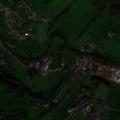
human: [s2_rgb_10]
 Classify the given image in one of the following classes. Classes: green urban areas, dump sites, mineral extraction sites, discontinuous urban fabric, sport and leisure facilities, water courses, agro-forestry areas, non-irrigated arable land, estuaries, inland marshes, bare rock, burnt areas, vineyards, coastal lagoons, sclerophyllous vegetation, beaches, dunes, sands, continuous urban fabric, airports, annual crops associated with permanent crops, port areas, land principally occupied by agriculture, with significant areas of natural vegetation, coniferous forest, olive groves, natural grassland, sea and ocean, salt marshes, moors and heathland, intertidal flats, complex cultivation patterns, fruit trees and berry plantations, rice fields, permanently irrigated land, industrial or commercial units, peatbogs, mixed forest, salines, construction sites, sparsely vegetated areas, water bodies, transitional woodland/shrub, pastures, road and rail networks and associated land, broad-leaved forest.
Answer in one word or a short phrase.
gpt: discontinuous urban fabric, pastures, land principally occupied by agriculture, with significant areas of natural vegetation